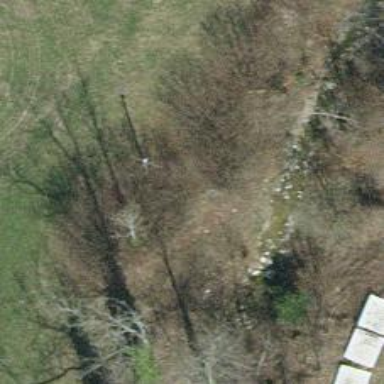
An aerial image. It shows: Minor power line.